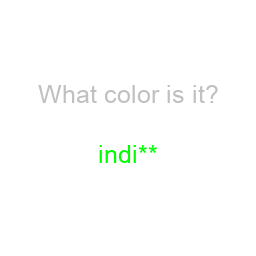
Color: lime
Color name shown: indigo
Background color: white
Question text color: silver